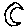
Label: moon